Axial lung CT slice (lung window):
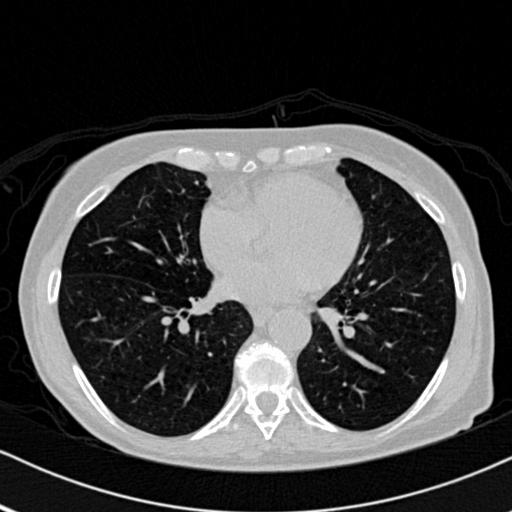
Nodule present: no